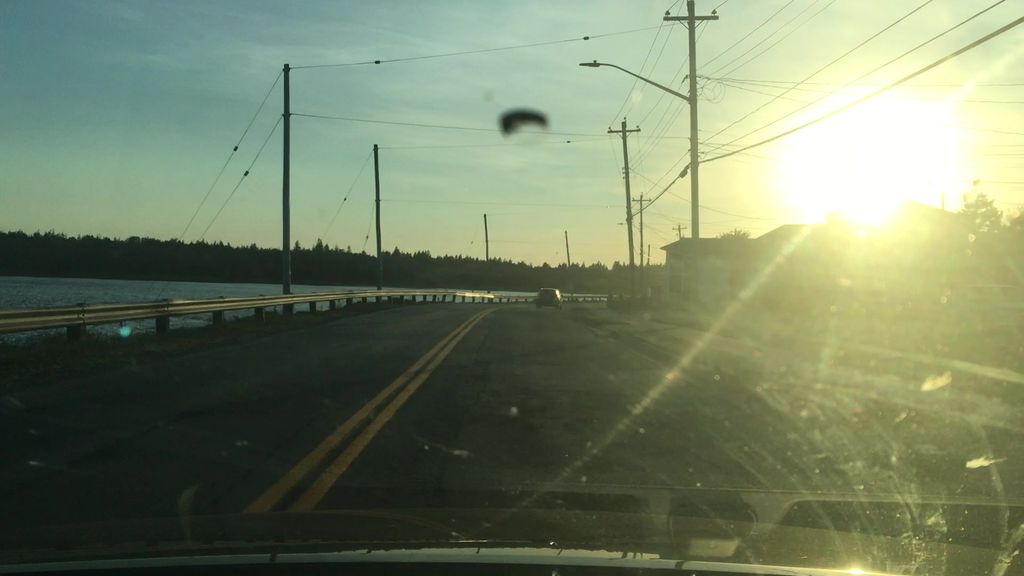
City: halifax